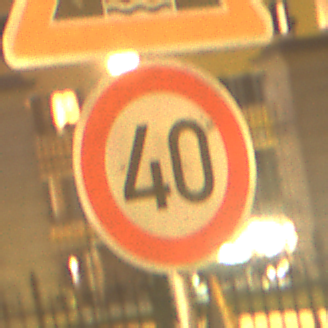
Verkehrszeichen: Geschwindigkeit40
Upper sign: BeweglicheBruecke
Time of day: Night
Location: Outdoor (Urban)
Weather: Clear
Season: NotSpecified
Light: Artificial